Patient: sex M, age 55
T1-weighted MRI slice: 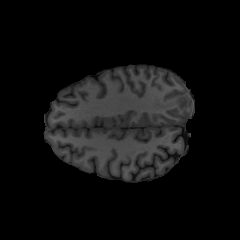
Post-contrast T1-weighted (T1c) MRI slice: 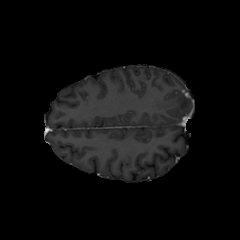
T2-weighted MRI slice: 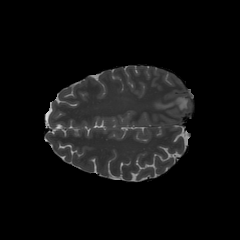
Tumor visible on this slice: yes
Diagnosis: Glioblastoma, IDH-wildtype
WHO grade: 4